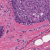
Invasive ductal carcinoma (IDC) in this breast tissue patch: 0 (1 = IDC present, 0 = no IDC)